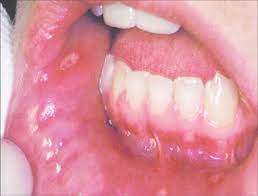
Condition: Mouth Ulcer